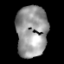
Tissue: lung
Cell type: Myeloid cells
Senescence score: 0.1112
Nuclear area (px): 1574
Mean DAPI intensity: 150.864